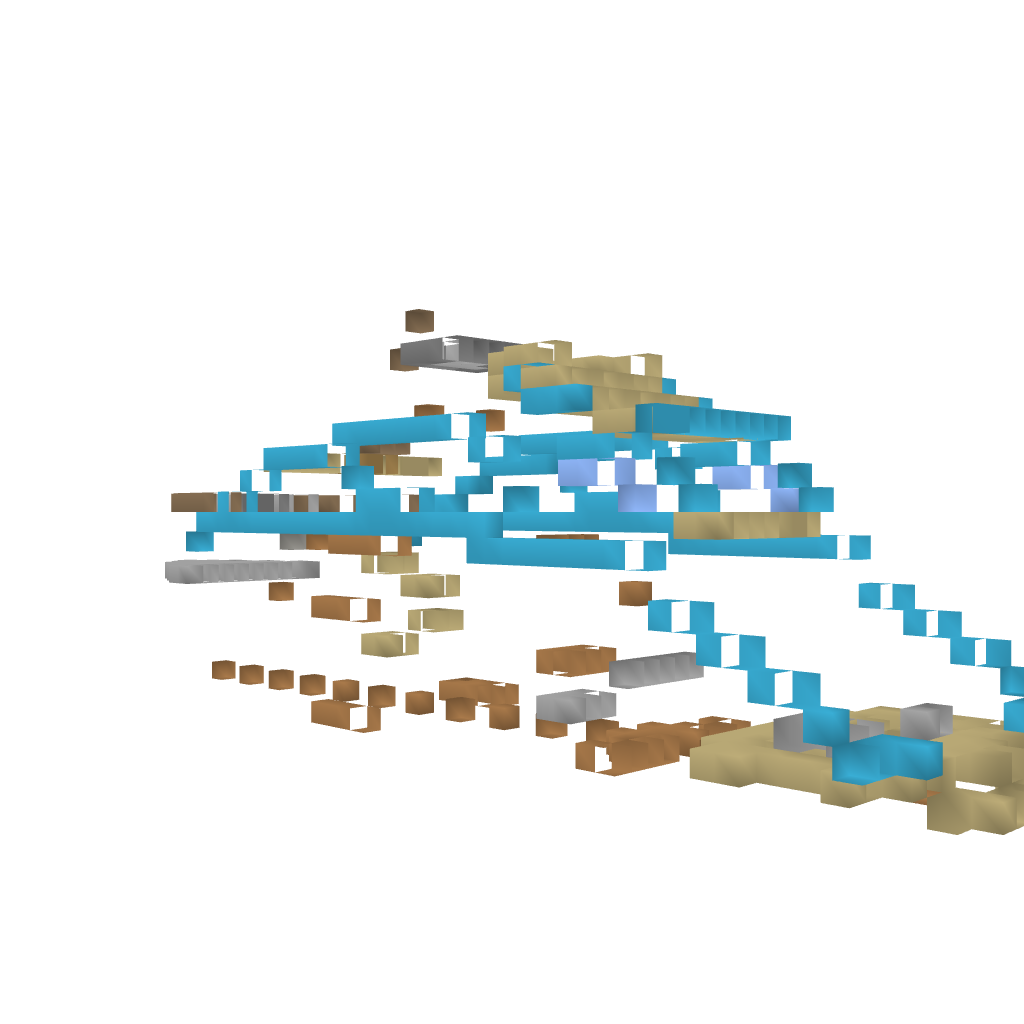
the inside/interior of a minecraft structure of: Yaht (Ecl1pse8) 1.7.2